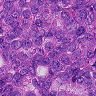
Metastatic tissue present: yes